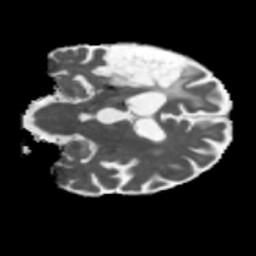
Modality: MD
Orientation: coronal
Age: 58
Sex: male
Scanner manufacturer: siemens
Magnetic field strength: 3 T
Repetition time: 5.47 s
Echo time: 0.0854 s